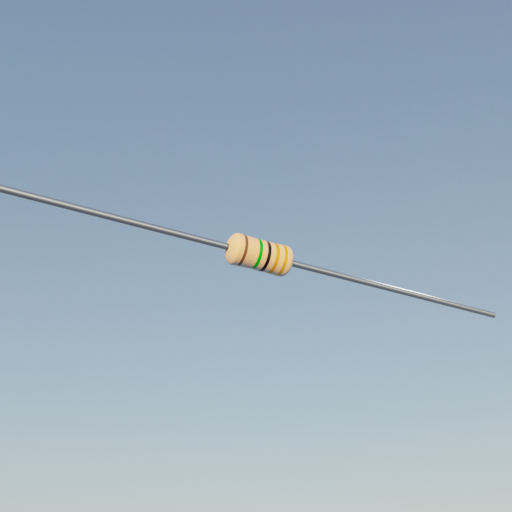
Resistor colour bands (in order): brown, green, black, gold, gold